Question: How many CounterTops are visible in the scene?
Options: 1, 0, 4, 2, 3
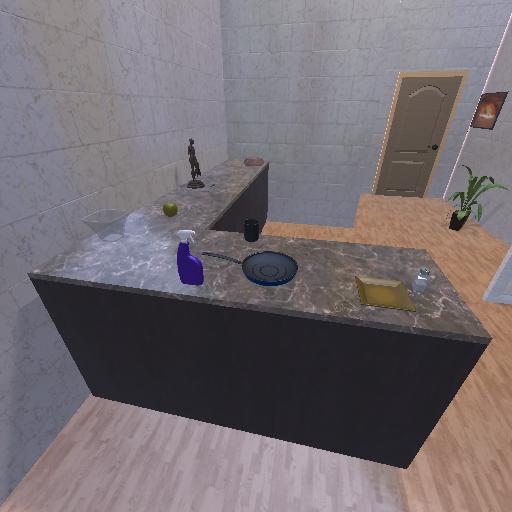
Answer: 1